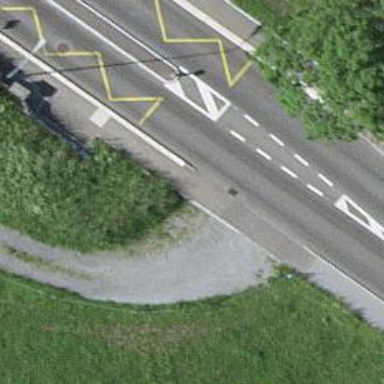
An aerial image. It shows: Platform for public transport is situated by the road.